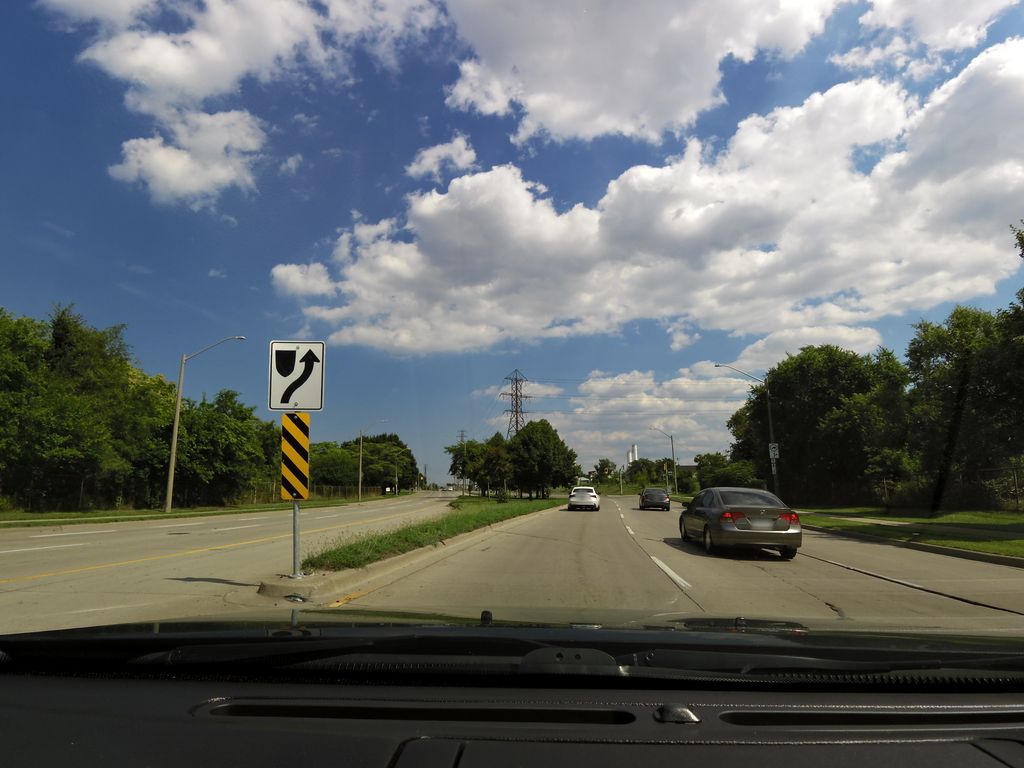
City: hamilton